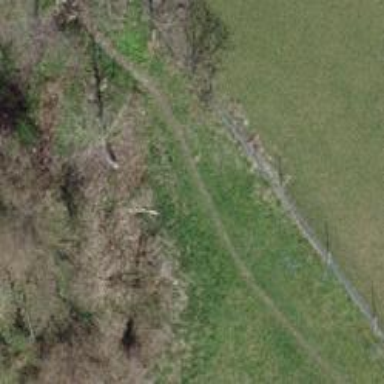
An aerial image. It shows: Grass path.